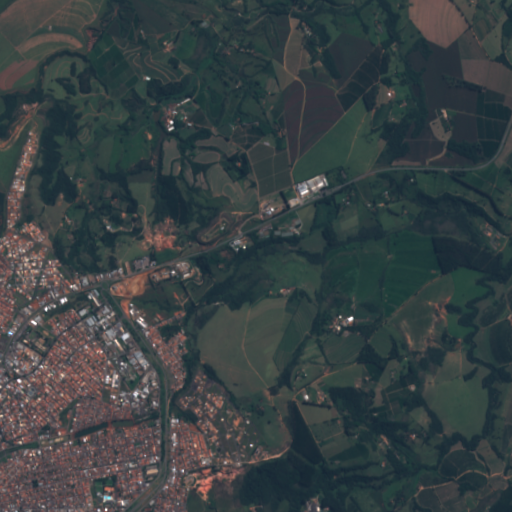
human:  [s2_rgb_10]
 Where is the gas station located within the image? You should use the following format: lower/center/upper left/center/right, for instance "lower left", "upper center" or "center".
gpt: The gas station is located in the center left of the image.
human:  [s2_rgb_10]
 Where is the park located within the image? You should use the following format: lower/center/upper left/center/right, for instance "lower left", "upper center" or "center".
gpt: The park is located in the lower left of the image.
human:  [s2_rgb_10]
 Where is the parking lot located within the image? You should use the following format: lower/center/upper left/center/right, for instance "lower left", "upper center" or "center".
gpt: The parking lot is located in the lower left of the image.
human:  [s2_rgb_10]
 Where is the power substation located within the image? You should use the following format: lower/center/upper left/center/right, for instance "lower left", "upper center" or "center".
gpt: The power substation is located in the lower left of the image.
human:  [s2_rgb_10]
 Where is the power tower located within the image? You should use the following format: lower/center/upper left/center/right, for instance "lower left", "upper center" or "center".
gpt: The power tower is located in the upper left of the image.
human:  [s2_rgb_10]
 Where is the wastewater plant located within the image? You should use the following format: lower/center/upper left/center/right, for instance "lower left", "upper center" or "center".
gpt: The wastewater plant is located in the center right of the image.
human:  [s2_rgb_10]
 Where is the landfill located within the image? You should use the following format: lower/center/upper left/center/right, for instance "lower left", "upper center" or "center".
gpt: There is no landfill in the image.